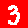
Digit: 3